Current action and preconditions to check: trajectory_clear

Your task: For each precondition in the list above, predict whether it will hold at this action.

Consider the current scene as observed from the mobile robot's camera, and analyze the predicted future states of all dynamic agents (e.g., people, animals, vehicles, or any moving entities) within the NEXT SECOND.

IMPORTANT: Only answer "very likely" if you are absolutely certain—based on strong, clear evidence—that a dynamic agent will violate the precondition in the predicted future state. Do NOT answer "very likely" for unlikely, ambiguous, or low-probability risks.

Ask yourself for each precondition: Is there a high probability, with clear and convincing evidence, that the predicted future states of any dynamic agent will interfere with the predicted future state of the currently executing action within the NEXT SECOND, causing that precondition to fail?

Assess the risk level based on these predictions. Use "likely" or "very likely" if motions create a clear risk of interference.

Use "neutral" or "improbable" if agents are nearby but their predicted paths are clearly diverging or non-conflicting.

Failure Risk Categories: "very improbable", "improbable", "neutral", "likely", "very likely"

Answer Format: Output ONLY the probability_of_failure value from these categories: "very improbable", "improbable", "neutral", "likely", "very likely"

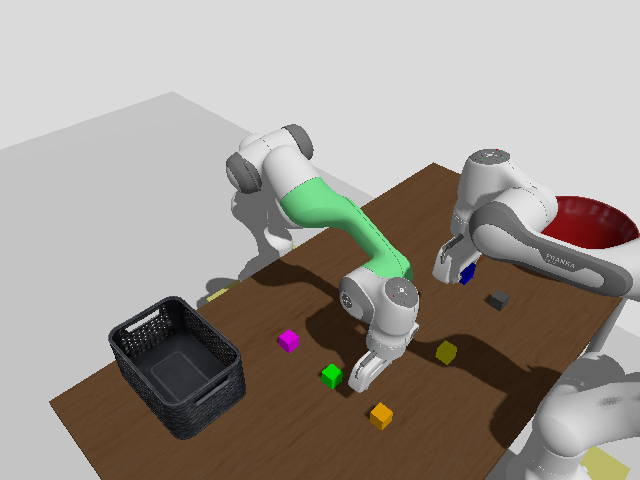

Answer: improbable